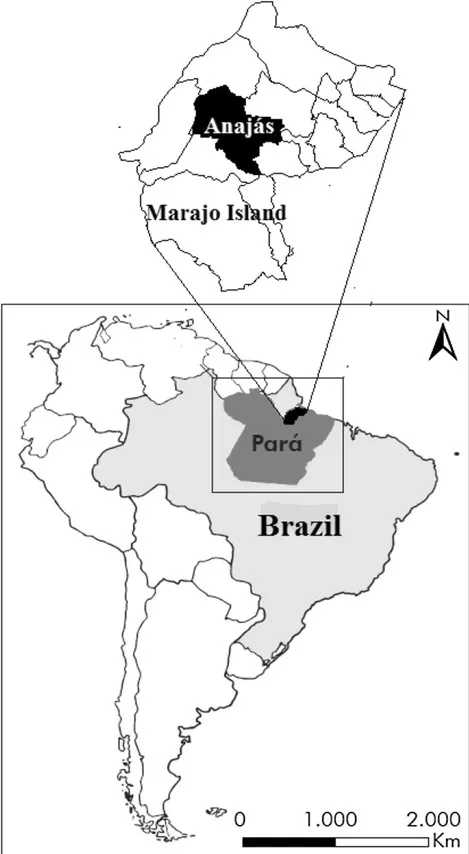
Map of Marajo Island in the state of Para, highlighting the city of Anajas, the envenomation site.
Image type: radiology (x_ray)